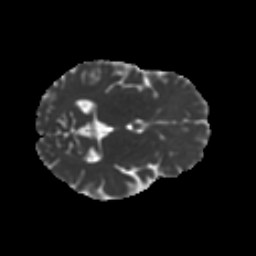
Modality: MD
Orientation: axial
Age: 34
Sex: female
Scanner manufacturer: ge
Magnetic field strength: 3 T
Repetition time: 7.8 s
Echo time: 0.0606 s